Field crop: maize
Growth stage: 2
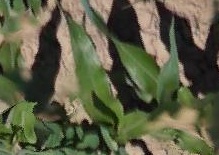
Species: maize